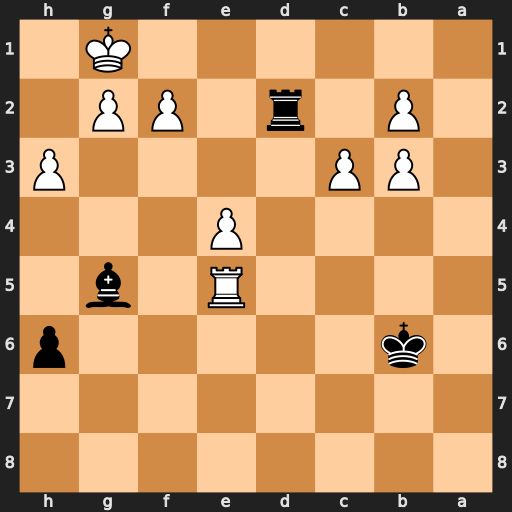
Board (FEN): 8/8/1k5p/4R1b1/4P3/1PP4P/1P1r1PP1/6K1
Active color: b
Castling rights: -
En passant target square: -
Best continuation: Rd1+ Kh2 Bf4+ g3 Bxe5